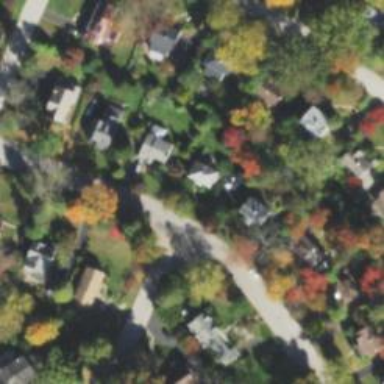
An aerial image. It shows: Residential road.